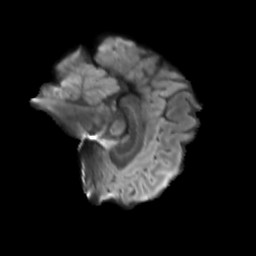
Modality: T2w
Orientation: sagittal
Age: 35
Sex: female
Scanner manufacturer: siemens
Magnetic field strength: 3 T
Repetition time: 3.23 s
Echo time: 0.0892 s